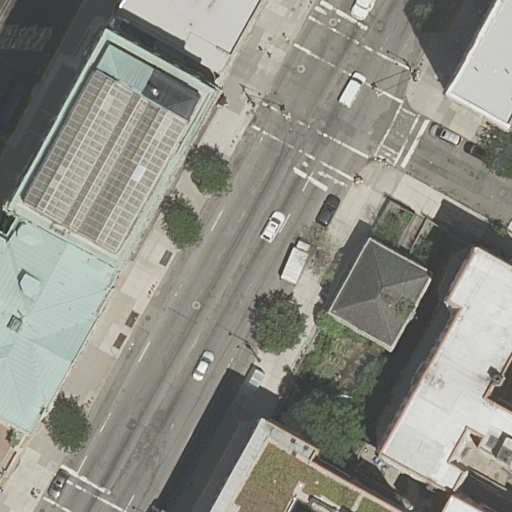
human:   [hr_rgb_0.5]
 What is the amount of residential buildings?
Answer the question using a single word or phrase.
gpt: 8

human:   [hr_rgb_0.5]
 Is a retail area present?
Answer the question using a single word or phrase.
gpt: yes

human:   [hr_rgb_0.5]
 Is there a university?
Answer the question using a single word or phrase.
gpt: yes

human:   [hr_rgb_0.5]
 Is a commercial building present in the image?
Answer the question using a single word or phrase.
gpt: no

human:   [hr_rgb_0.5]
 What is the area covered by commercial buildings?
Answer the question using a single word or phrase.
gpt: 0m2

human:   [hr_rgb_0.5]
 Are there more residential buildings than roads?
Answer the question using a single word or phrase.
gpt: yes

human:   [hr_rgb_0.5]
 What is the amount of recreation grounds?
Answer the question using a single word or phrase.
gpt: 1

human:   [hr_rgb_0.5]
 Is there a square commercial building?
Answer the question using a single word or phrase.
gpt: no

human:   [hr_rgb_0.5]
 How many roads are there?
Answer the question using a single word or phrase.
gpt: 3

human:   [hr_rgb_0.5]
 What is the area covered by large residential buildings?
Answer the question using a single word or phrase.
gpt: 5452m2

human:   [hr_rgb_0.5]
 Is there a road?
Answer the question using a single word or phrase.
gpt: yes

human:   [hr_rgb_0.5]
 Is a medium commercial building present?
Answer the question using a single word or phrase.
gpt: no

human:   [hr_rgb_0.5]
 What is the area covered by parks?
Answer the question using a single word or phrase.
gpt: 257m2

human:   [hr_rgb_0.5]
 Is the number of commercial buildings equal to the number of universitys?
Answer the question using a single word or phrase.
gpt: no

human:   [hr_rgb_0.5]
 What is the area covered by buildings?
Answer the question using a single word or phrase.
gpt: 5694m2

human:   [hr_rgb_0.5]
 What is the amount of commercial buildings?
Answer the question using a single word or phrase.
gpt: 0

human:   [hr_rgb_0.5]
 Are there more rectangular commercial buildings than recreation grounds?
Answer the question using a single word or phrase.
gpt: no

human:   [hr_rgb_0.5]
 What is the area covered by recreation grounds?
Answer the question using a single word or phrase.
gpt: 492m2

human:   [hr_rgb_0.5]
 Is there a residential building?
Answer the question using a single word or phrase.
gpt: yes

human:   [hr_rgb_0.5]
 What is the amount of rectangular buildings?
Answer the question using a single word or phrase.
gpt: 3

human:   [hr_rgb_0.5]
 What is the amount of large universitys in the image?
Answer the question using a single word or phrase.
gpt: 2

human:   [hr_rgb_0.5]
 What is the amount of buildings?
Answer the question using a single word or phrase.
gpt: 8

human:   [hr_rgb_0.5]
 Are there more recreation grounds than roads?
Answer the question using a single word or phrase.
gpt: no

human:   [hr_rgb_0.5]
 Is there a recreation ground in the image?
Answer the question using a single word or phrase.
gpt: yes

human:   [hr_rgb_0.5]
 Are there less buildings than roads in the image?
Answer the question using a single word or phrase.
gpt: no

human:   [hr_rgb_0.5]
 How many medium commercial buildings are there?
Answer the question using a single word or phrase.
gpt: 0

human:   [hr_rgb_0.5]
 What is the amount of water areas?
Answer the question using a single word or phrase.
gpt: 0

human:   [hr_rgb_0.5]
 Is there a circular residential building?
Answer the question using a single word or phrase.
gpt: no

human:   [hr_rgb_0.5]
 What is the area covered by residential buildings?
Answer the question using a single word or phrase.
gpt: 5694m2

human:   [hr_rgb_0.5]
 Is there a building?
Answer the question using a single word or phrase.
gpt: yes

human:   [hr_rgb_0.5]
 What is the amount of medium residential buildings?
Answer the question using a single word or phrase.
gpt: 1

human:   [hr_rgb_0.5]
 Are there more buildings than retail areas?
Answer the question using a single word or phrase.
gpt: yes

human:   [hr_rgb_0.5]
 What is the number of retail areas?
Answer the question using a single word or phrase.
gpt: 1

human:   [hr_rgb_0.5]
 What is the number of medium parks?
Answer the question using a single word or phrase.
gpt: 1

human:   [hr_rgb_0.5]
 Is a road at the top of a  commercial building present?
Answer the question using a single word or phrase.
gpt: no

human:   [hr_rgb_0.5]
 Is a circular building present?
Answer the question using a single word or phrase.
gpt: no

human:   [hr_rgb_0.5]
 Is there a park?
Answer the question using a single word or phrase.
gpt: yes

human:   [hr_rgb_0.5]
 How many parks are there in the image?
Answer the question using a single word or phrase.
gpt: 1

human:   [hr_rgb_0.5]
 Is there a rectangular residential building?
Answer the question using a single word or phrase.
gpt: yes

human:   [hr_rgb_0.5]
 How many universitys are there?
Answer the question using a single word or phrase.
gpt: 2

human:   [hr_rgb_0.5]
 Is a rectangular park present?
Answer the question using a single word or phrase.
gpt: yes

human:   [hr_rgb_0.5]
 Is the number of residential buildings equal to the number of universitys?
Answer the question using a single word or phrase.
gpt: no

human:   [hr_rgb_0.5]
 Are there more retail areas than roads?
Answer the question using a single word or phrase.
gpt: no

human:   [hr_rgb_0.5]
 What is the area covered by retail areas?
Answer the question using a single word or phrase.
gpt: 5m2

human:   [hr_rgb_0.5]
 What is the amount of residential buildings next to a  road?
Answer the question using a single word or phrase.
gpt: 8

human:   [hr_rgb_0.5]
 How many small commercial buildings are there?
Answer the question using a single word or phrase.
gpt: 0

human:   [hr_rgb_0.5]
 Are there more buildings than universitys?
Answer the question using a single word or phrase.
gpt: yes

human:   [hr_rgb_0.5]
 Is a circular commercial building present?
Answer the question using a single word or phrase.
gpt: no

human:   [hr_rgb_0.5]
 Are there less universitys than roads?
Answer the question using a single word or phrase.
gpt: yes

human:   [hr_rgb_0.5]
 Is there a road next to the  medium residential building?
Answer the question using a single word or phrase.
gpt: yes

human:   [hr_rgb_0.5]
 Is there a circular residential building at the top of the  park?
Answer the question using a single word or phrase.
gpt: no

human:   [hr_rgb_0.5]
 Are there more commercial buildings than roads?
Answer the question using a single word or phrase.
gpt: no

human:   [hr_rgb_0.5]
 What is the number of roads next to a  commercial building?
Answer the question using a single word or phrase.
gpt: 0

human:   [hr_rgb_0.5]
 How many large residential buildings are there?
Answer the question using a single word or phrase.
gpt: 6

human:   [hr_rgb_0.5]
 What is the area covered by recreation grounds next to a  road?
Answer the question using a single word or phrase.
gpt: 492m2

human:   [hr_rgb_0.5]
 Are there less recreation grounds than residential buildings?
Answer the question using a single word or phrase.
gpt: yes

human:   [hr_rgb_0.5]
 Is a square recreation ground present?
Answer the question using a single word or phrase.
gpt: no

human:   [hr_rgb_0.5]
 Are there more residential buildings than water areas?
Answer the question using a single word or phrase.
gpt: yes

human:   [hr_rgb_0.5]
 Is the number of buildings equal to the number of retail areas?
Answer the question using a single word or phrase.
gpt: no

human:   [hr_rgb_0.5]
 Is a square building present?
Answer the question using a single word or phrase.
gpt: no

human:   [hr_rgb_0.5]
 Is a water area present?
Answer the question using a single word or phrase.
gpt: no

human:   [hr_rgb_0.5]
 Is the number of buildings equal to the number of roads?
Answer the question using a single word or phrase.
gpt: no

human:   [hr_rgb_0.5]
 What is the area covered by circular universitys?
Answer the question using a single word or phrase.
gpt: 0m2

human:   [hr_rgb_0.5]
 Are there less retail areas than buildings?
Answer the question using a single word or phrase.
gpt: yes